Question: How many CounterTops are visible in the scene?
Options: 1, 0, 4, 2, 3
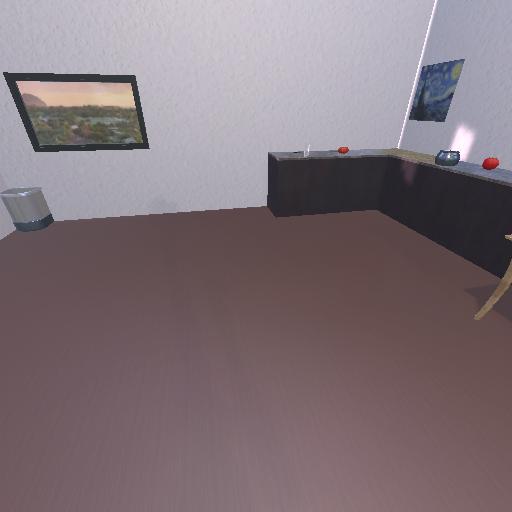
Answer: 1